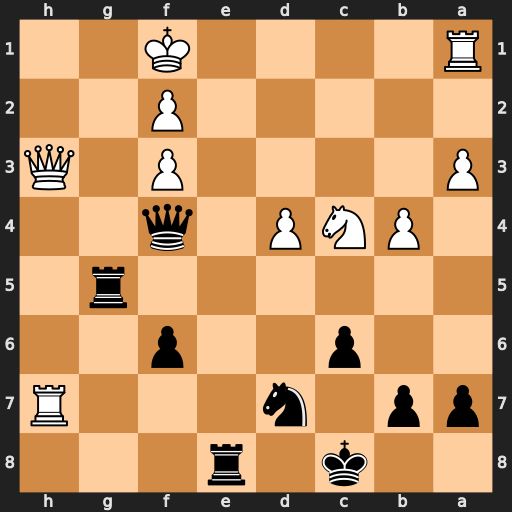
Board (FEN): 2k1r3/pp1n3R/2p2p2/6r1/1PNP1q2/P4P1Q/5P2/R4K2
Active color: b
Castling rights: -
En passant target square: -
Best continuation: Qxd4 Qxd7+ Qxd7 Rxd7 Kxd7